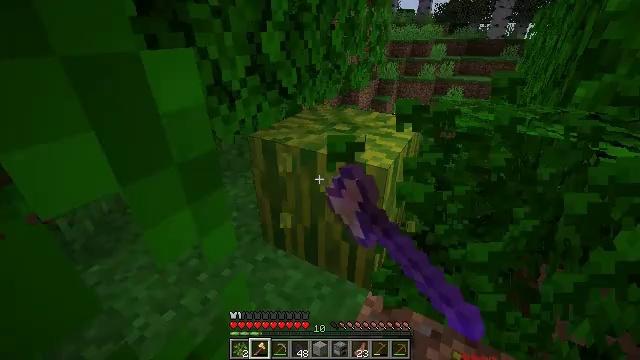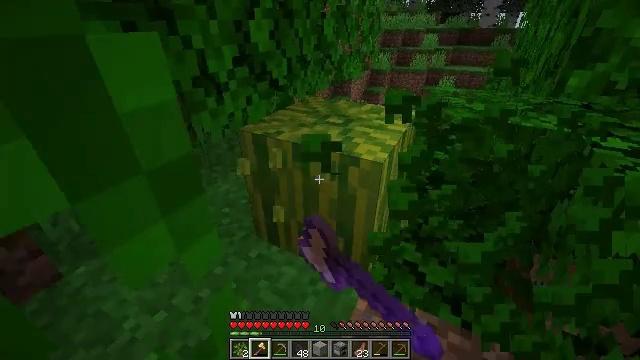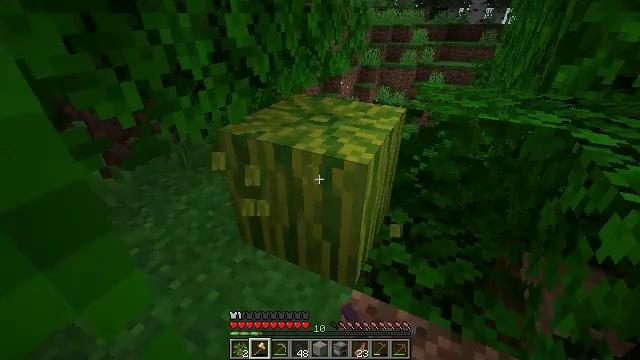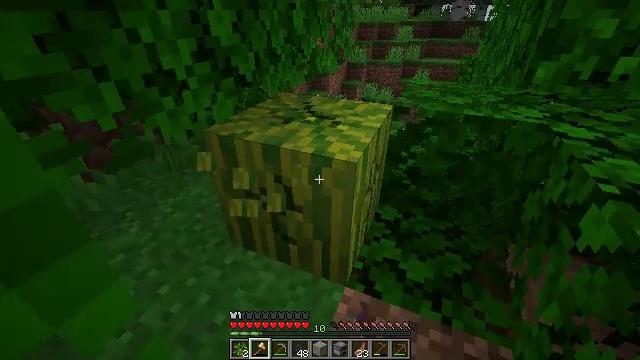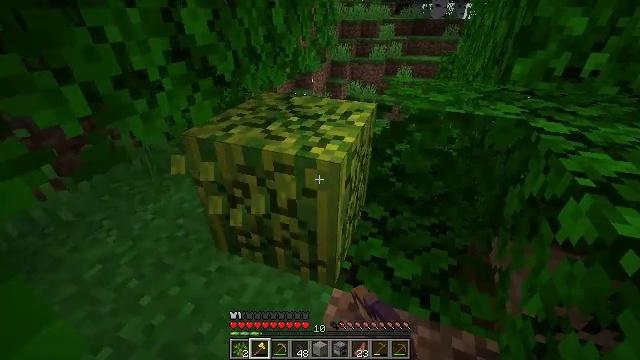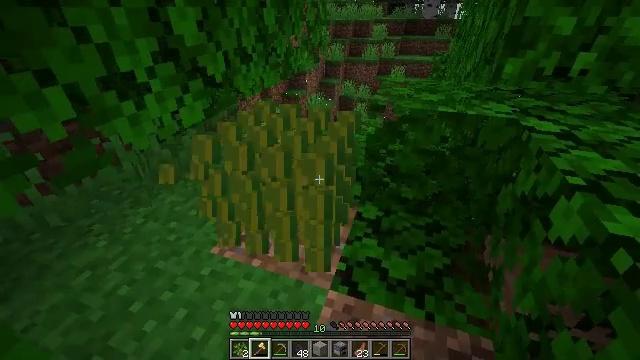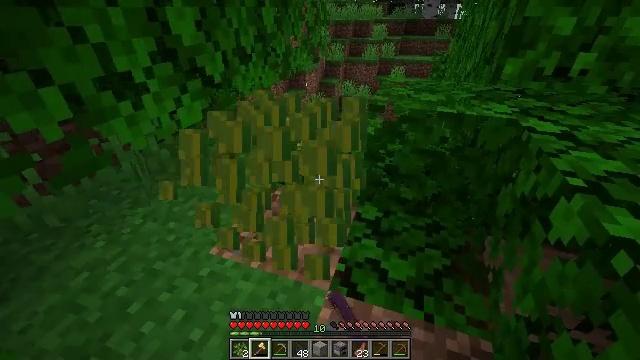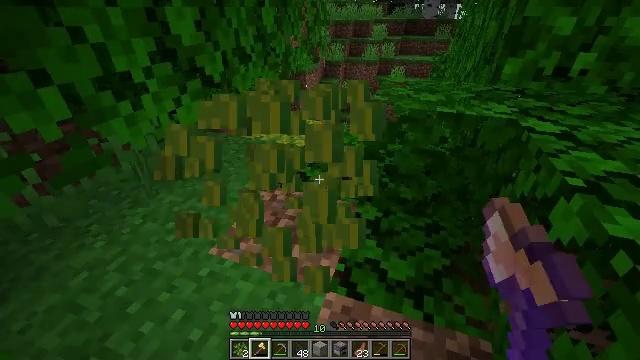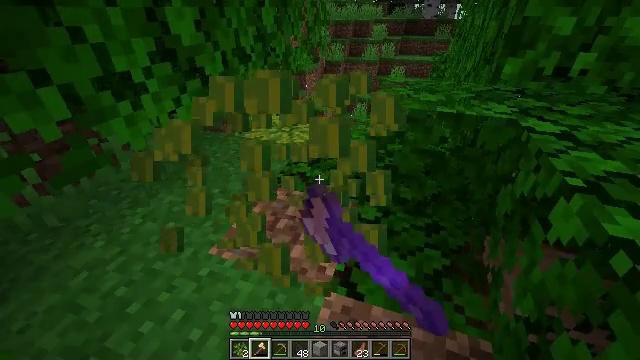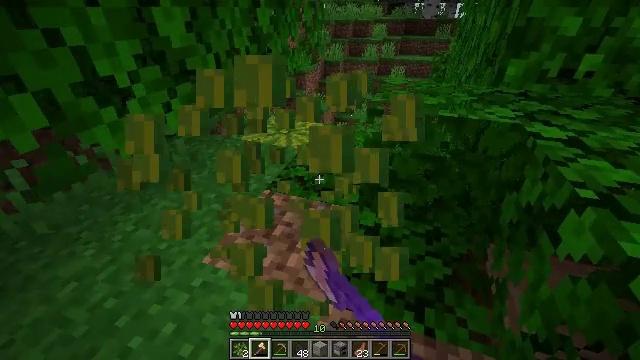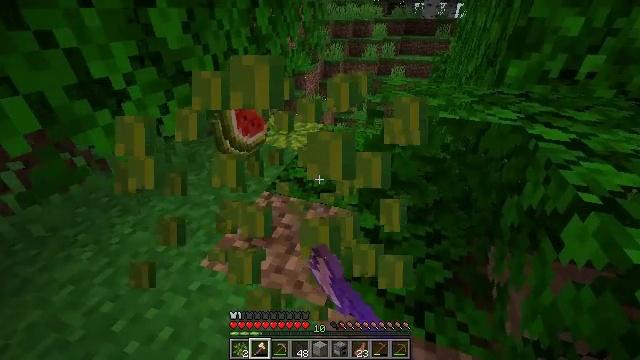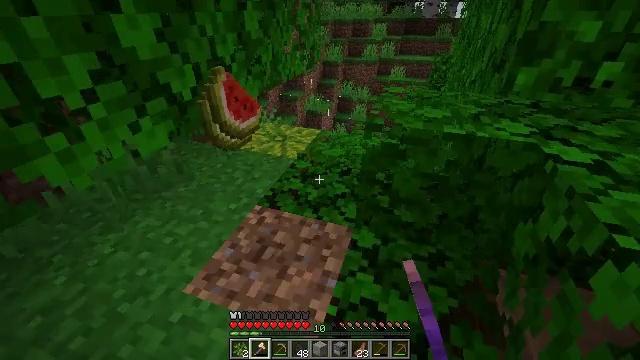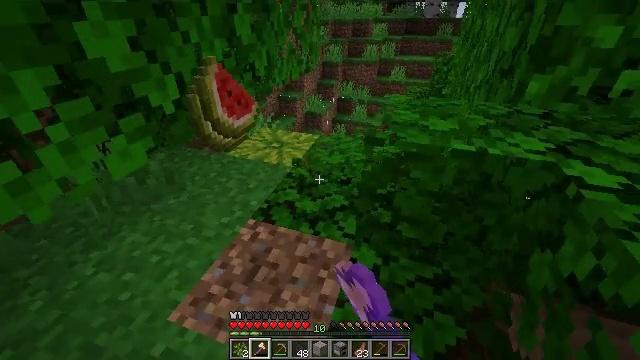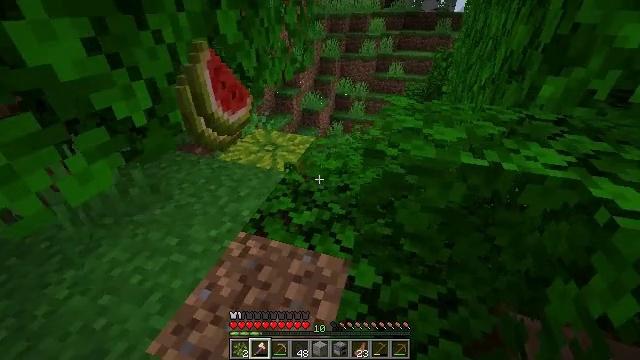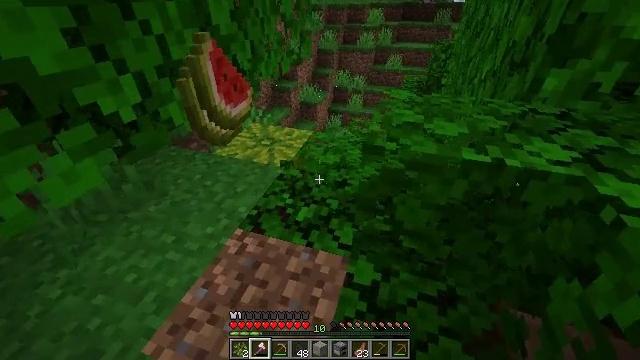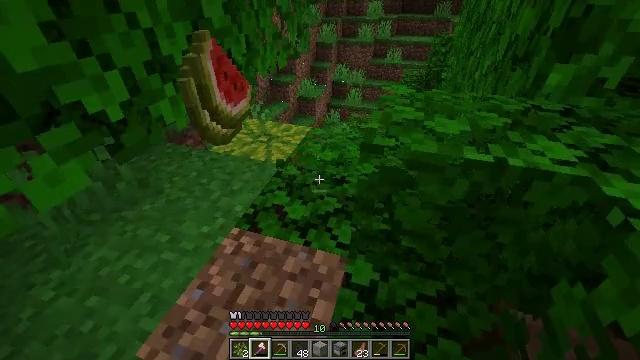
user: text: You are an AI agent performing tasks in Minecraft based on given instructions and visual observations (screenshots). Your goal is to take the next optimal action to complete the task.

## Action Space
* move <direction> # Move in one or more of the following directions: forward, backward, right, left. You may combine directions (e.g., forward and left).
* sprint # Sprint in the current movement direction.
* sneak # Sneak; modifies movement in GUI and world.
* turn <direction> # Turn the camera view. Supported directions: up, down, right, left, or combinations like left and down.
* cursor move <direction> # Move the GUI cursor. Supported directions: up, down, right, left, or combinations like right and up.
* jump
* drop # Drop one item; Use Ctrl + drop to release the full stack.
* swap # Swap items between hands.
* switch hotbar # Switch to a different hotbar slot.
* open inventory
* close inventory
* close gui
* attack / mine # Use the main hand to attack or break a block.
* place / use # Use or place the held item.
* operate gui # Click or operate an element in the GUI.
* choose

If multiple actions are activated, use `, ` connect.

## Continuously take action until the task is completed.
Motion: motion action
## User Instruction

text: Mine a melon block.
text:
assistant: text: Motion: move forward and move left, turn right and down, attack / mine
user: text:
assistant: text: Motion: move forward and move left, turn right, attack / mine
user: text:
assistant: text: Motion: turn right, attack / mine
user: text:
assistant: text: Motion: turn right, attack / mine
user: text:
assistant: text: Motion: turn right, attack / mine
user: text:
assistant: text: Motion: attack / mine
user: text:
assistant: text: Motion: attack / mine
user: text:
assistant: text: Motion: attack / mine
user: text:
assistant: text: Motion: move forward, attack / mine
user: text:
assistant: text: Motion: move forward, attack / mine
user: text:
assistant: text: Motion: move forward, attack / mine
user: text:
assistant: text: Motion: move forward, attack / mine
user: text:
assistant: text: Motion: attack / mine
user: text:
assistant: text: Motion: turn down, attack / mine
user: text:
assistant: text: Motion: move forward, turn down
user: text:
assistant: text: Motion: move forward
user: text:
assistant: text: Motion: move forward and move left
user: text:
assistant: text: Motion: move forward and move left
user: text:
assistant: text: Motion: move forward and move left
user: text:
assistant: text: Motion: move forward and move left
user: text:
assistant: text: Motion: move forward and move left, turn right and down
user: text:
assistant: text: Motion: move forward, turn right and down
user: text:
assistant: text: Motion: move forward, turn down
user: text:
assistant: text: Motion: move forward, turn left and down, attack / mine
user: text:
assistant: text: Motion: turn down, attack / mine
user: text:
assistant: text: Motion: turn down, attack / mine
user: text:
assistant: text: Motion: turn down, attack / mine
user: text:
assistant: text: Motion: move forward and move right, turn down, attack / mine
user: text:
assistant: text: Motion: move forward and move right, turn down, attack / mine
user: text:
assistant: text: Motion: move forward and move right, turn left and down, attack / mine